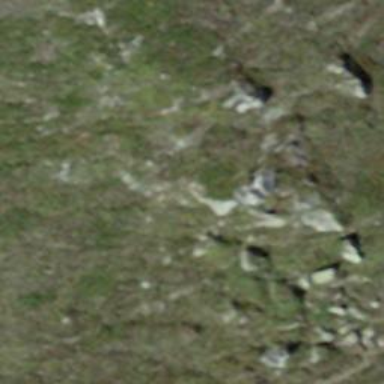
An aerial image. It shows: Natural scree.